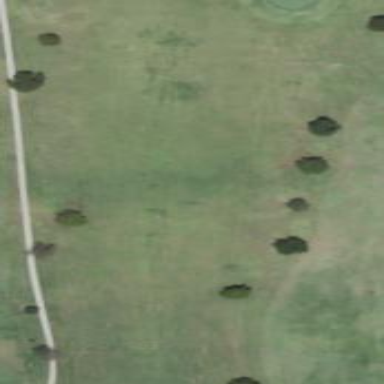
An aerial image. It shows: Grassy area designated as driving range for golf.